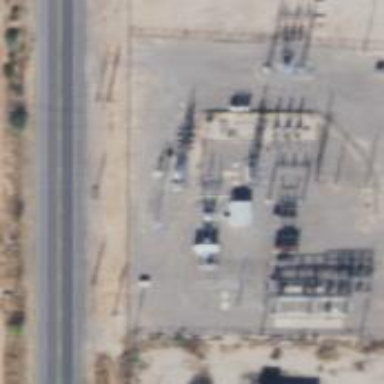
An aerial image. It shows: Switch used for power control.